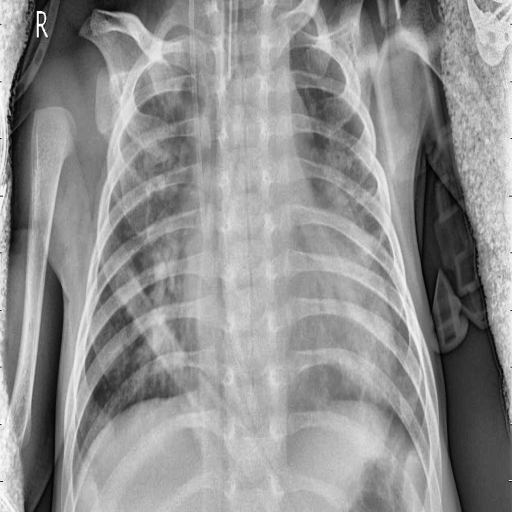
Finding: PNEUMONIA